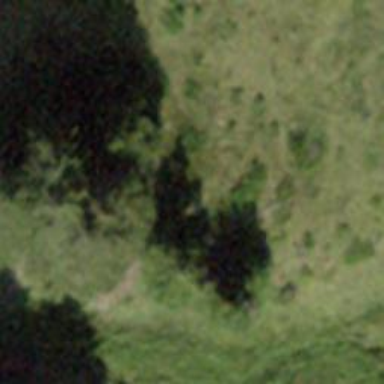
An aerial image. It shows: Forest area.